Field crop: maize
Growth stage: 2
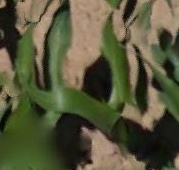
Species: maize